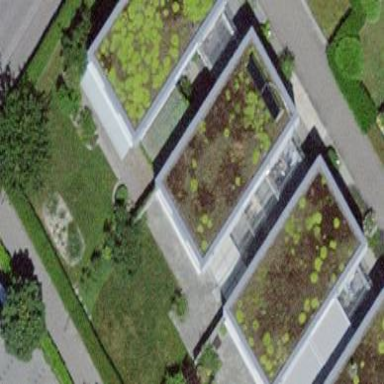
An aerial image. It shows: Building with flat roof.